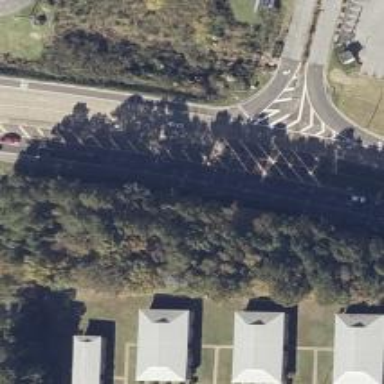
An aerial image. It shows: Primary highway with asphalt surface. It is dual carriageway.